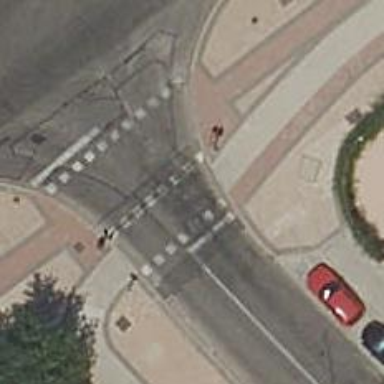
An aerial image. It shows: Crossing with traffic signals.